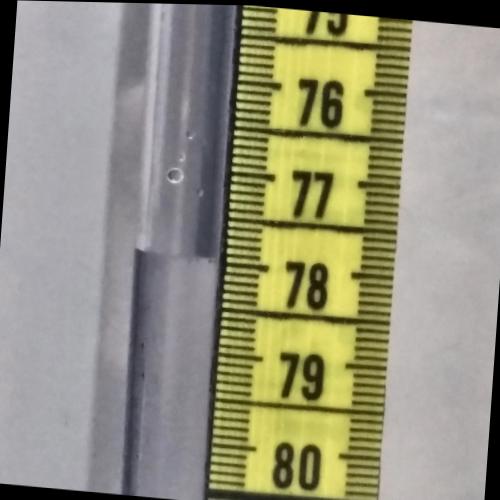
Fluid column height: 77.9 cm